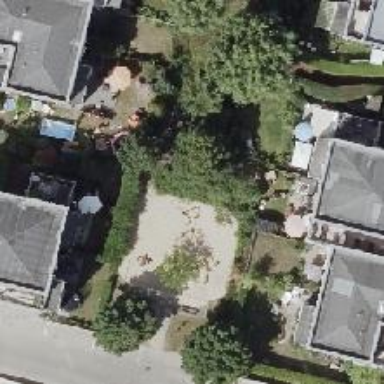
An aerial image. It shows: Playground area for leisure activities on the land.